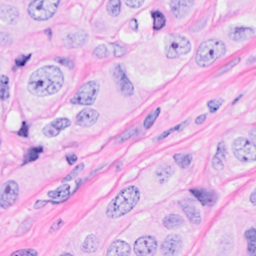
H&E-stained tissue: Breast